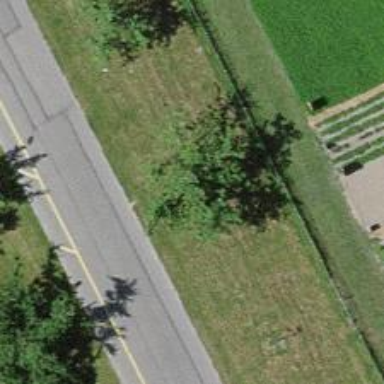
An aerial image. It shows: Avenue lined with broadleaved deciduous trees.